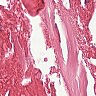
Metastatic tissue present: no